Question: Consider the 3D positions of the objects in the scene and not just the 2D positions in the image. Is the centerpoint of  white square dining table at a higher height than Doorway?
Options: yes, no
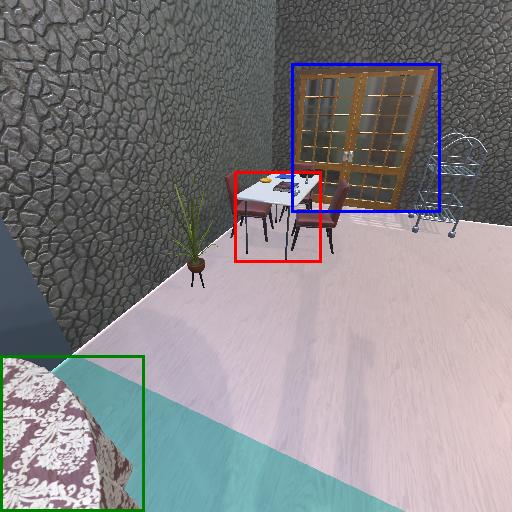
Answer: yes